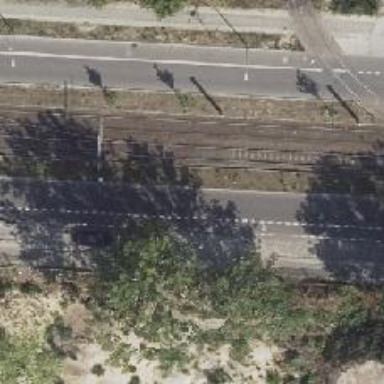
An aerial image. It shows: Railway switch with the turnout pointing to the right.